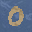
Label: 0